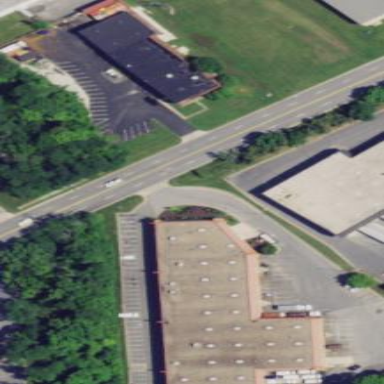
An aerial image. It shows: Commercial building.